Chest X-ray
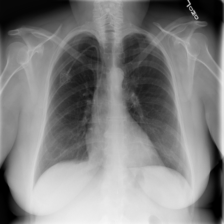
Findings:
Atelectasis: negative
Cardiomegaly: negative
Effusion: negative
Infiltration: negative
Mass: negative
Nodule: negative
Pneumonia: negative
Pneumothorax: negative
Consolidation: negative
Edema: negative
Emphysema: negative
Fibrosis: negative
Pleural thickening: negative
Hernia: negative